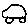
Label: car